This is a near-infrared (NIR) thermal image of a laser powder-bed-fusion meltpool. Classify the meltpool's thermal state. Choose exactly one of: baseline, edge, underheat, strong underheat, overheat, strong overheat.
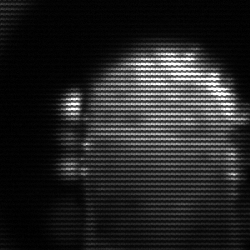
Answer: baseline